Question: I'm using Rmarkdown and Knitr to write my Master degree memoir with a custom LaTeX template. Almost everything is ok but there is something bugging me.
The unnumbered section title doesn't work as expected.
I use the '{ - }' symbol at the end of the section title like it is said in the documentation.
The section is not numbered in the TOC but the actual section title is numbered with an asterisc and the title name is on line after (see pic from the abstract)

You can see the result in the <URL>.
You can clone a repoductible Rproject with:
'''
git clone https://framagit.org/Roelandtn/reprex_bug_headers.git
'''
I think the issue come from the custom template I use but I don't see why or how to correct this. Can someone look at it ?
How to reproduce:
- - - -
Thanks in advance,
Nicolas
Additionnal informations:
'''
> sessionInfo()
R version 3.4.4 (2018-03-15)
Platform: x86_64-pc-linux-gnu (64-bit)
Running under: Ubuntu 16.04.4 LTS
Matrix products: default
BLAS: /usr/lib/libblas/libblas.so.3.6.0
LAPACK: /usr/lib/lapack/liblapack.so.3.6.0
locale:
[1] LC_CTYPE=fr_FR.UTF-8 LC_NUMERIC=C LC_TIME=fr_FR.UTF-8 LC_COLLATE=fr_FR.UTF-8 LC_MONETARY=fr_FR.UTF-8
[6] LC_MESSAGES=fr_FR.UTF-8 LC_PAPER=fr_FR.UTF-8 LC_NAME=C LC_ADDRESS=C LC_TELEPHONE=C
[11] LC_MEASUREMENT=fr_FR.UTF-8 LC_IDENTIFICATION=C
attached base packages:
[1] stats graphics grDevices utils datasets methods base
loaded via a namespace (and not attached):
[1] compiler_3.4.4 backports_1.1.2 magrittr_1.5 rprojroot_1.3-2 htmltools_0.3.6 tools_3.4.4 yaml_2.1.18 Rcpp_0.12.16 stringi_1.1.7
[10] rmarkdown_1.9 knitr_1.20 stringr_1.3.0 digest_0.6.15 evaluate_0.10.1
'''
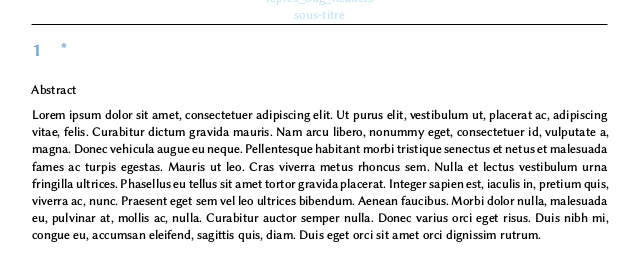
Answer: Your 'etude.cls' template has a number of (unwanted) spurious spaces in the command definitions associated with sectional units. Specifically, you'll have to add line-ending comment characters '%' to avoid LaTeX missing the '*' when you want an unnumbered section. Here's what you need to update:
'''
enewcommand{\section}{
\@startsection{section}{1}{0pt}
{-3.5ex plus -1ex minus -.2ex}
{2.3ex plus.2ex}
{\color{\SectionTitleColor}
ormalfont\Largefseries}% <---- comment character added
%{\color{TextColor}
ormalfont\Largefseries}
}
enewcommand\subsection{
\@startsection{subsection}{2}{\z@}
{-3.25ex\@plus -1ex \@minus -.2ex}
{1.5ex \@plus .2ex}
{\color{\SectionTitleColor}
ormalfont\largefseries}% <---- comment character added
%{\color{TextColor}
ormalfont\largefseries}
}
enewcommand\subsubsection{
\@startsection{subsubsection}{3}{\z@}
{-3.25ex\@plus -1ex \@minus -.2ex}
{1.5ex \@plus .2ex}
{\color{\SectionTitleColor}
ormalfont
ormalsizefseries}% <---- comment character added
%{\color{TextColor}
ormalfont
ormalsizefseries}
}
enewcommand\paragraph{
\@startsection{paragraph}{4}{\z@}
{-3.25ex\@plus -1ex \@minus -.2ex}
{-1em}
{\color{\SectionTitleColor}
ormalfont
ormalsize}% <---- comment character added
%{\color{TextColor}
ormalfont
ormalsize}
}
enewcommand\subparagraph{
\@startsection{subparagraph}{5}{\z@}
{-3.25ex\@plus -1ex \@minus -.2ex}
{-1em}
{\color{\SectionTitleColor}
ormalfont
ormalsize}% <---- comment character added
%{\color{TextColor}
ormalfont
ormalsize}
}
'''